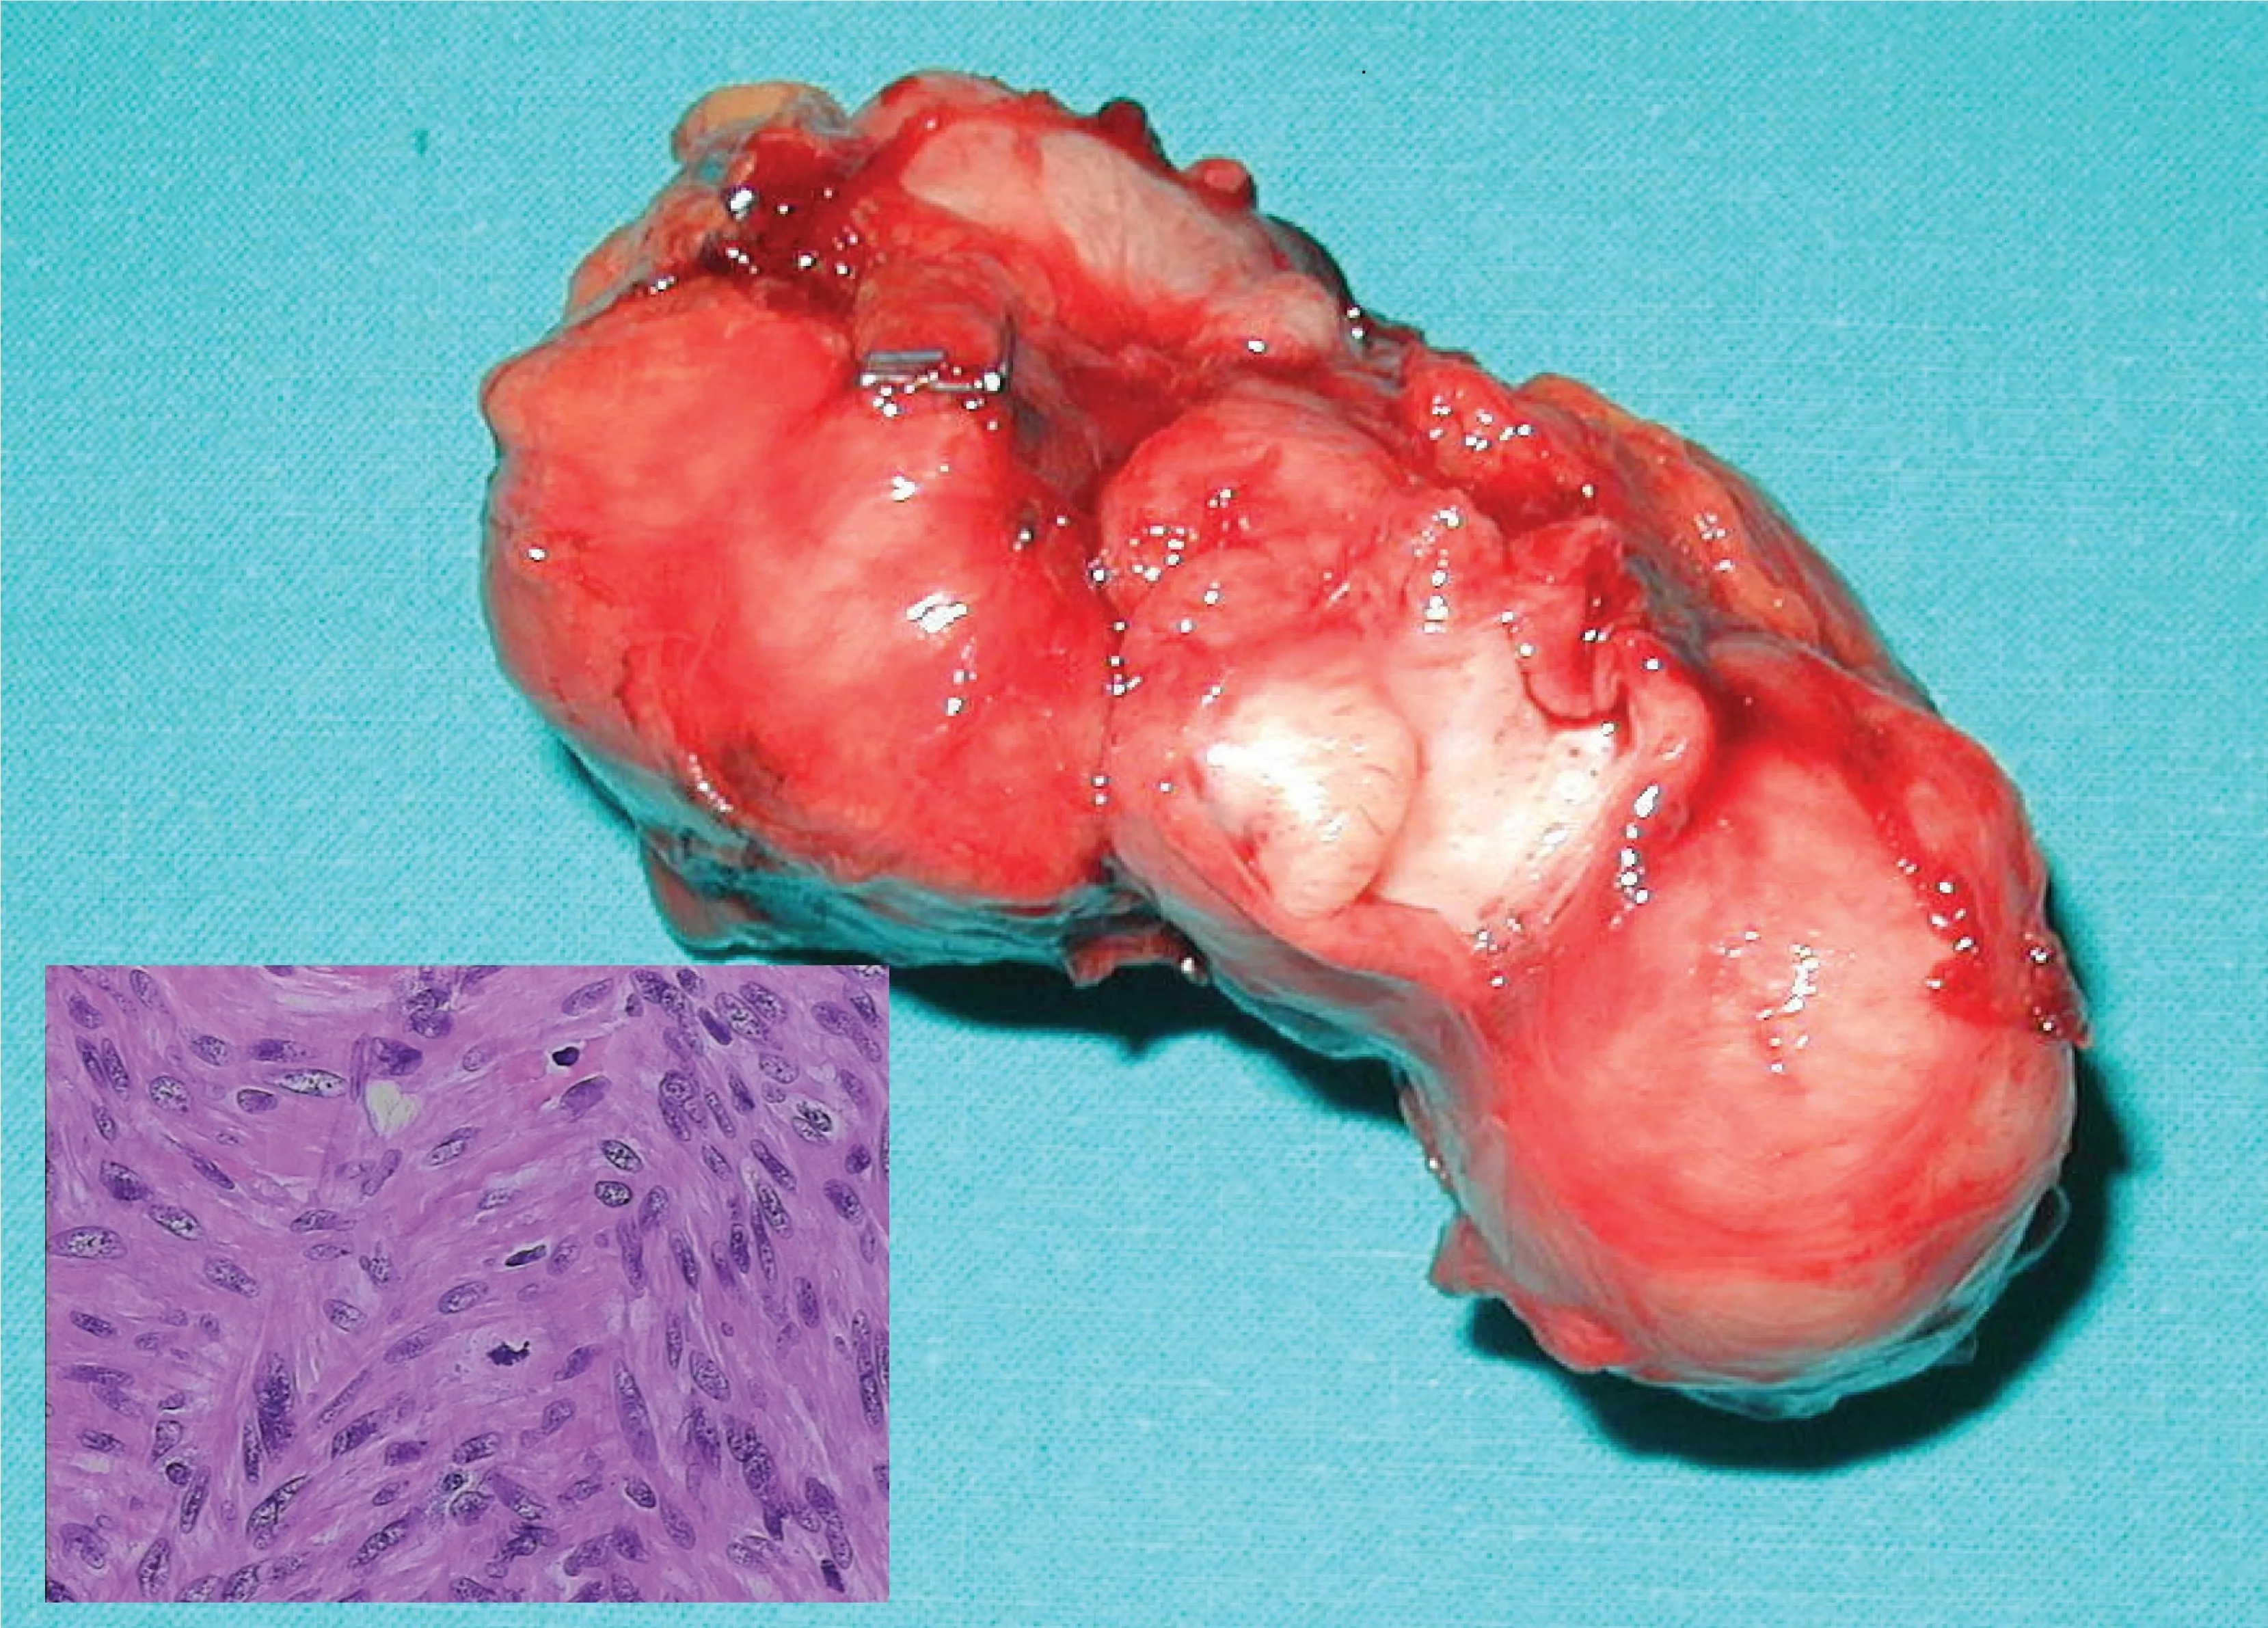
Gross appearance of the roundish, fibrous neoplasia. Insert: neoplasia with fascicular growth pattern (E. E. 40x).
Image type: pathology (h&e)